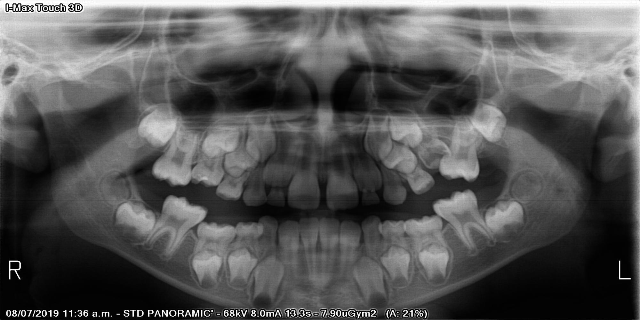
child